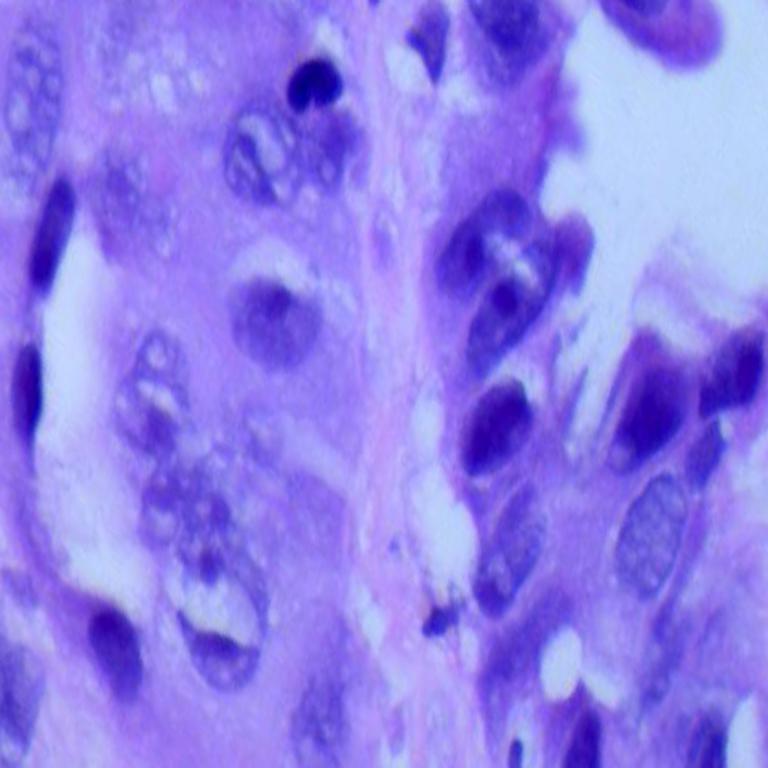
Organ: lung
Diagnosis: adenocarcinomas